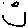
Label: smiley face